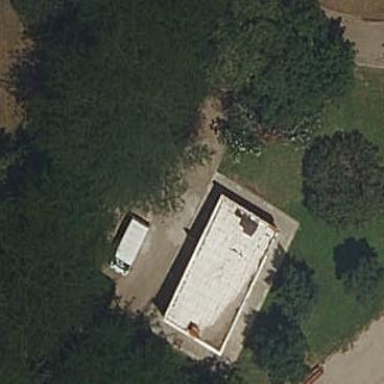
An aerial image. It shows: Shed.